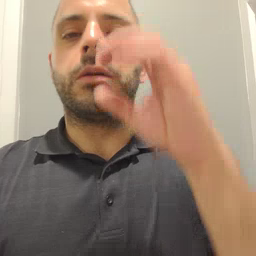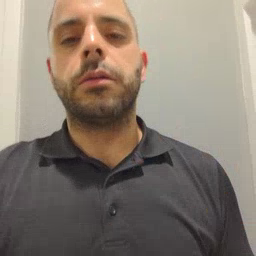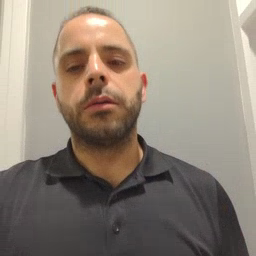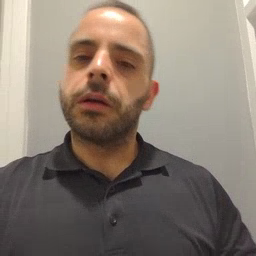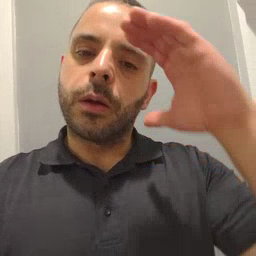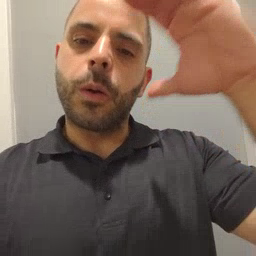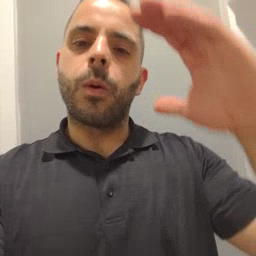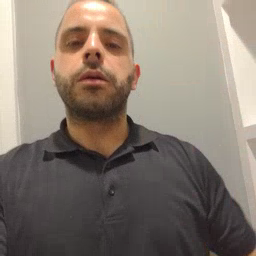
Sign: hello